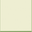
Piece: xx